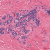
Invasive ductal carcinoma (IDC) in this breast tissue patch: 0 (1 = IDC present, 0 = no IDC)